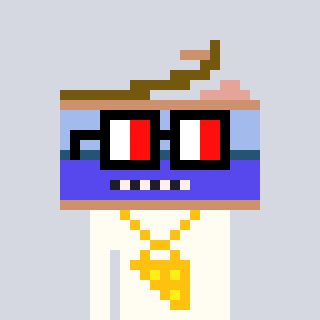
a pixel art character with square glasses with black frames and red eyes, a canned ham-shaped head and a grayscale-colored body on a cool background